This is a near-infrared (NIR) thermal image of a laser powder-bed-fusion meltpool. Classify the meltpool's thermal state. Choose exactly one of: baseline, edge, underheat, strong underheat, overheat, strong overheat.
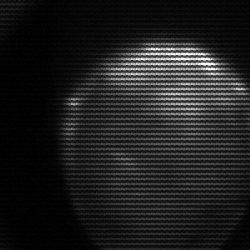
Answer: edge